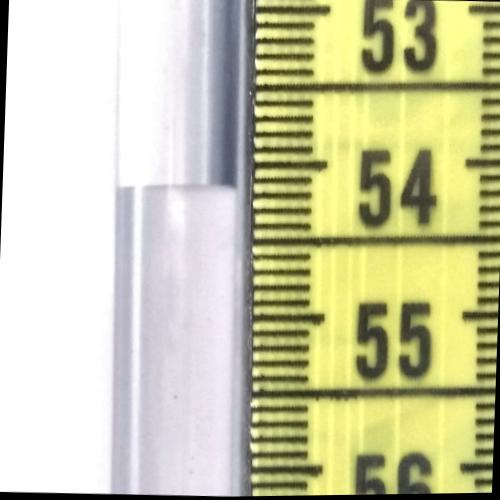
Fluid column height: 54.1 cm